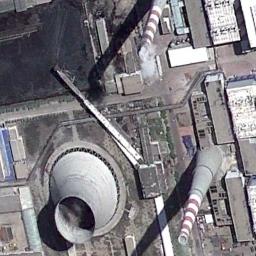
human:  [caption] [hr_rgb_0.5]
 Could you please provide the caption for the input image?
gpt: Here is a smoking thermal power station with a row of red houses next to it .

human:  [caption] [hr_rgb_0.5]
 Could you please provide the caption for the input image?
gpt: The thermal power station is next to some buildings with white mist above .

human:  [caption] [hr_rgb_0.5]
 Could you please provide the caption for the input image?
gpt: In the thermal power plant there are workshops and machinery, one cooling tower emits steam and two chimneys emit smoke .

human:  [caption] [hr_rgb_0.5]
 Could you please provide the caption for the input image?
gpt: Many buildings of different shapes are next to the thermal power station .

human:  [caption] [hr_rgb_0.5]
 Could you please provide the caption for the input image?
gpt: There are some buildings and three chimneys on the thermal power station .